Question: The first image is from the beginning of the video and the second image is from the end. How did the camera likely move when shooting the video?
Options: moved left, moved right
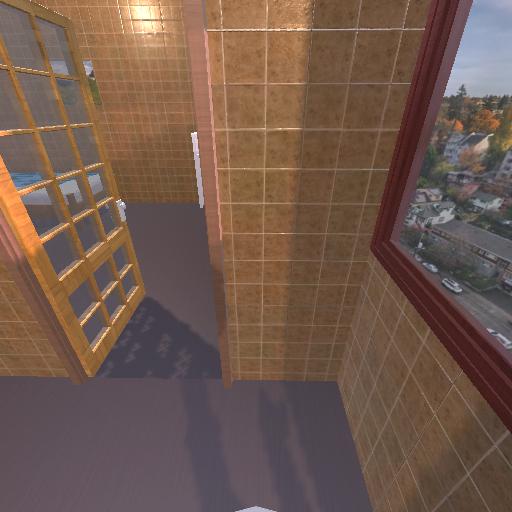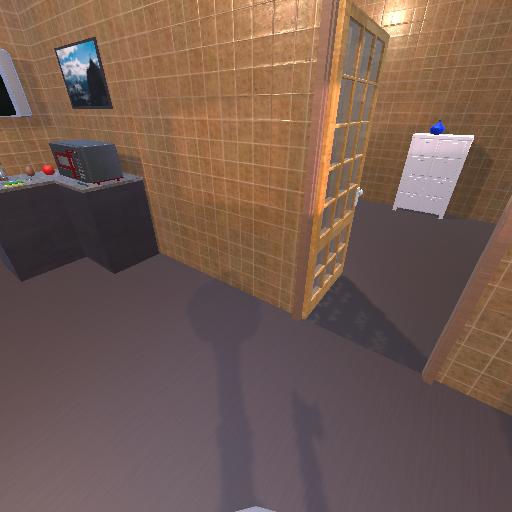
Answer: moved left